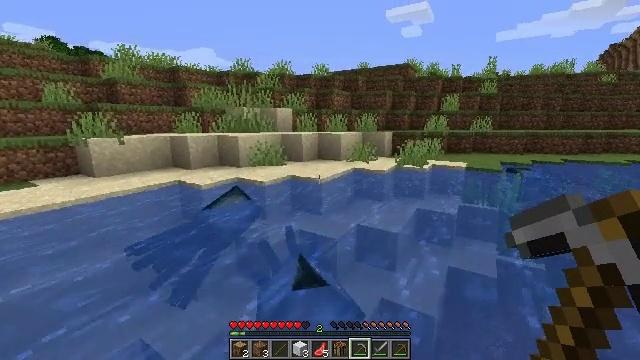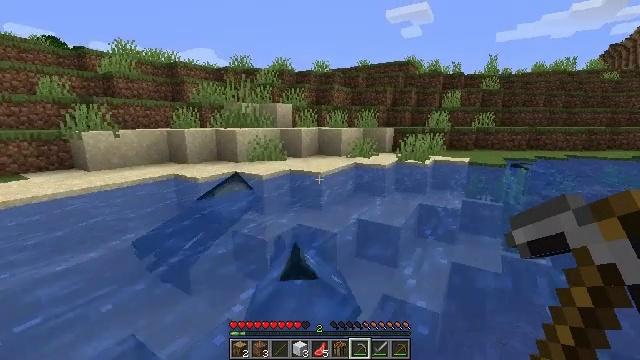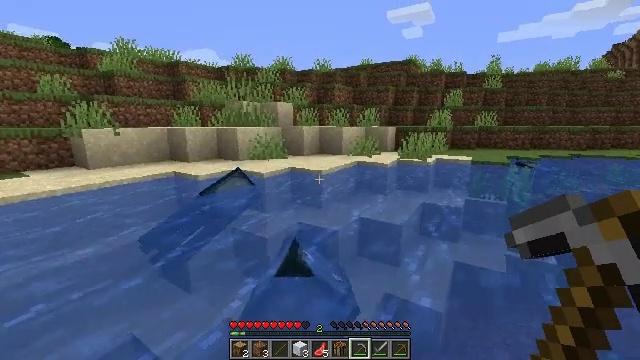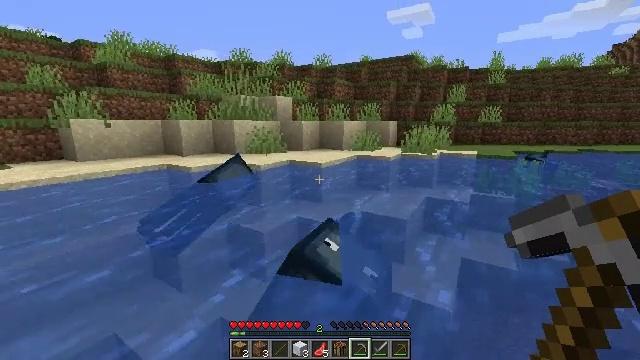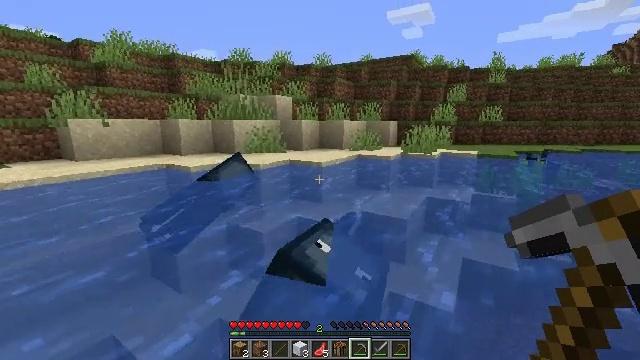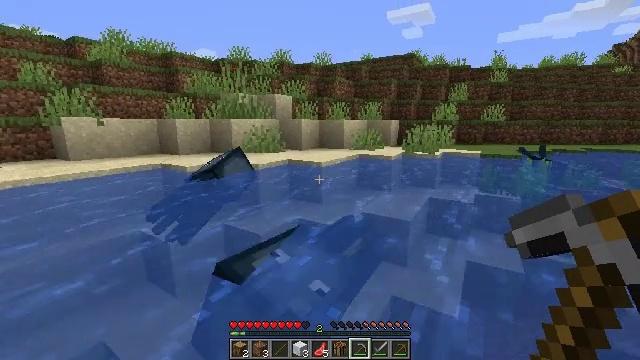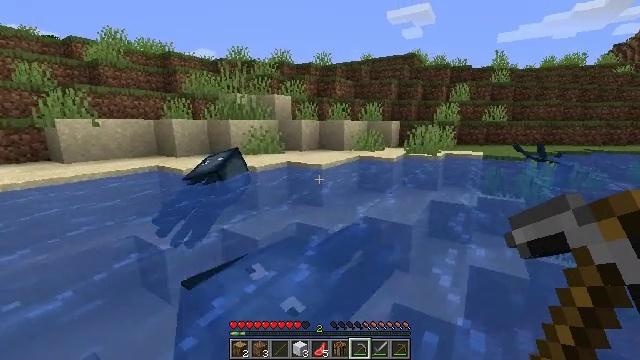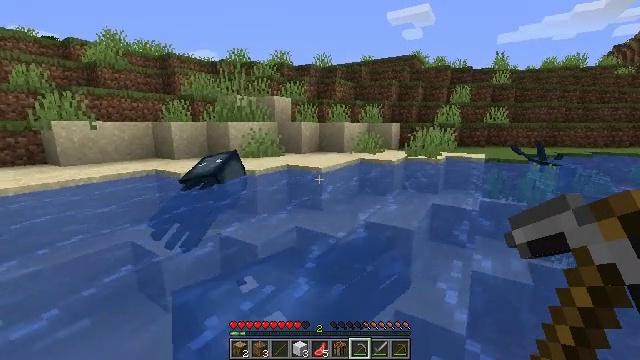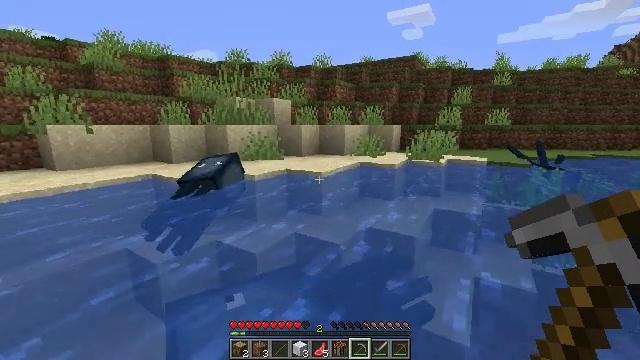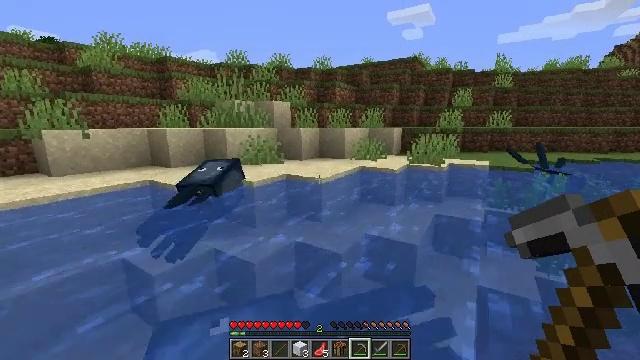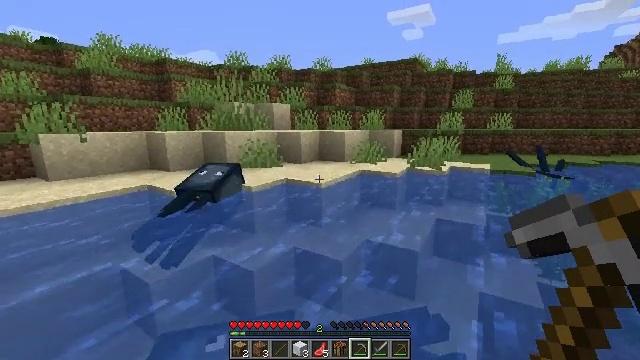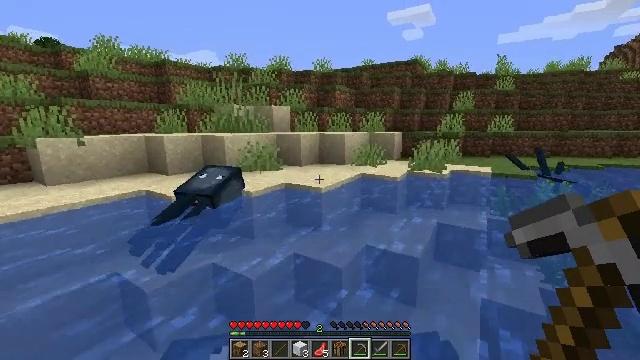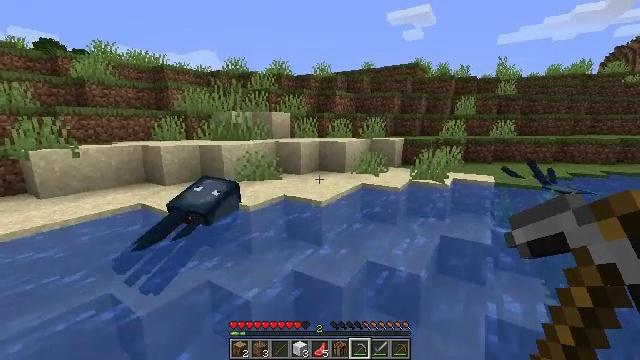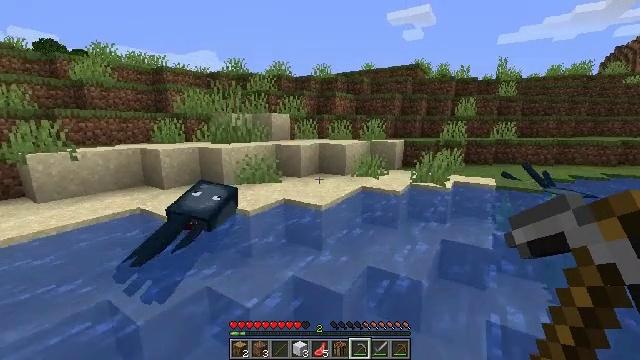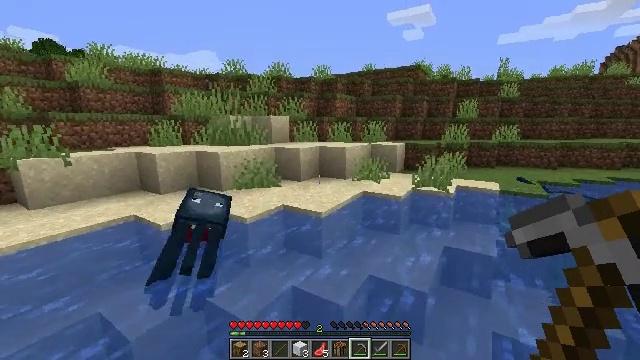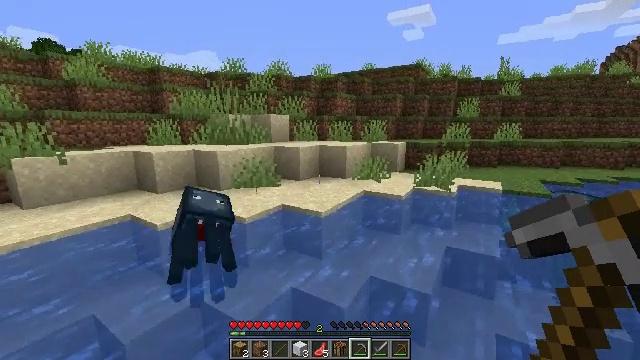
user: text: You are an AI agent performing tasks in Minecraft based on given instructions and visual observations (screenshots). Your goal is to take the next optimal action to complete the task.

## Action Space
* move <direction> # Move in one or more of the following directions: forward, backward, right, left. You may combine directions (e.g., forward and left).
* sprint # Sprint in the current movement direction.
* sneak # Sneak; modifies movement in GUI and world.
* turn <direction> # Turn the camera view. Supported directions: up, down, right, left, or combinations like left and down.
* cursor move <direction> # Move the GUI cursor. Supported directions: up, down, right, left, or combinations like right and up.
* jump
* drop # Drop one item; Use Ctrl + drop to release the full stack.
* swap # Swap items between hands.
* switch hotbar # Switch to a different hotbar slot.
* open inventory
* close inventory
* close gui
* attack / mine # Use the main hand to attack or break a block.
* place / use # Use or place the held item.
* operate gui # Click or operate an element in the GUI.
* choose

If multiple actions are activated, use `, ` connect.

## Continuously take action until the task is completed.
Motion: motion action
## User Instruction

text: Clear away tall grass.
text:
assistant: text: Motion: move forward, jump
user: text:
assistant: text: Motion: move forward, jump
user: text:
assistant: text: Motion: move forward, jump
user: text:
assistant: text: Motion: move forward, jump
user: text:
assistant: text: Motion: move forward, jump
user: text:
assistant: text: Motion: move forward, jump
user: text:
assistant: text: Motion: move forward, jump
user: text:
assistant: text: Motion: move forward, jump
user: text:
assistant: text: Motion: move forward, jump
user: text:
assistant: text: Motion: move forward, jump
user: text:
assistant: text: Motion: move forward, jump
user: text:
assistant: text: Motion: move forward, jump
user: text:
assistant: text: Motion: move forward, jump
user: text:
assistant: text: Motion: move forward, jump
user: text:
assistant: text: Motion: move forward, jump
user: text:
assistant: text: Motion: move forward, jump
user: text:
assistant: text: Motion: move forward, jump
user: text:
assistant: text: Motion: move forward, jump
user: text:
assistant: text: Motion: move forward, jump
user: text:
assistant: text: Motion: move forward, jump
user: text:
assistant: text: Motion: move forward, jump
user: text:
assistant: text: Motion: move forward, jump
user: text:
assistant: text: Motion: move forward, jump
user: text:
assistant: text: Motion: move forward, jump
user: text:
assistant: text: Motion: move forward, jump
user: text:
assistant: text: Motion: move forward, jump
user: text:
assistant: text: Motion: move forward, jump
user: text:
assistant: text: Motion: move forward, jump
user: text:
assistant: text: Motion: move forward, jump
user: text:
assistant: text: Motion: move forward, jump